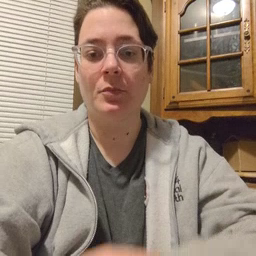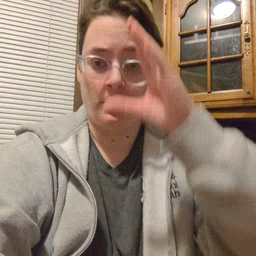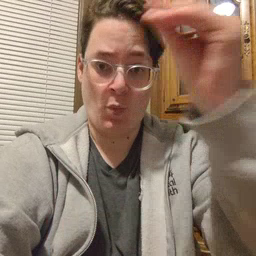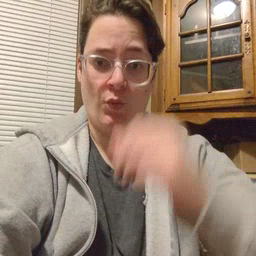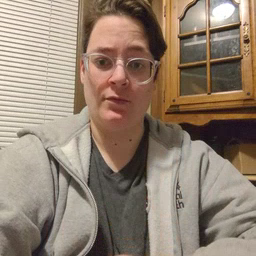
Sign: boy